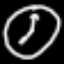
Label: clock